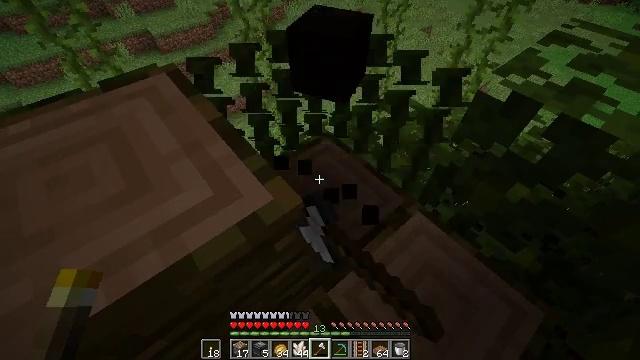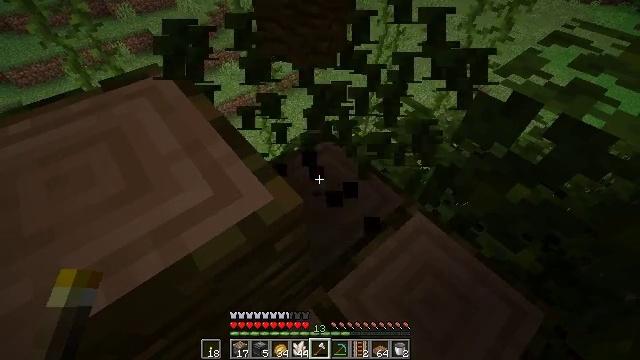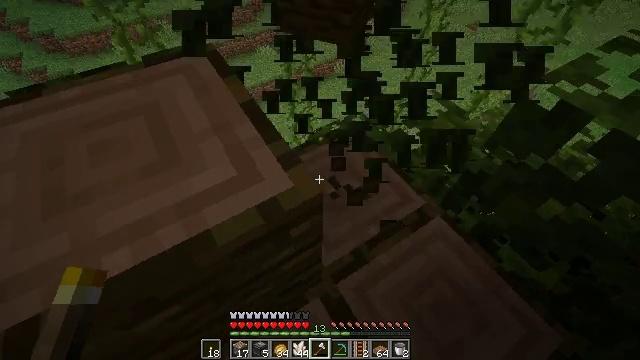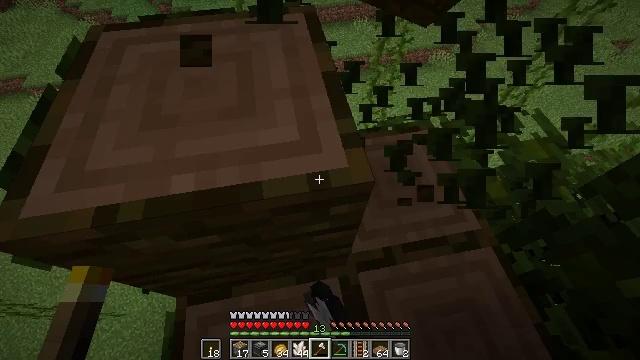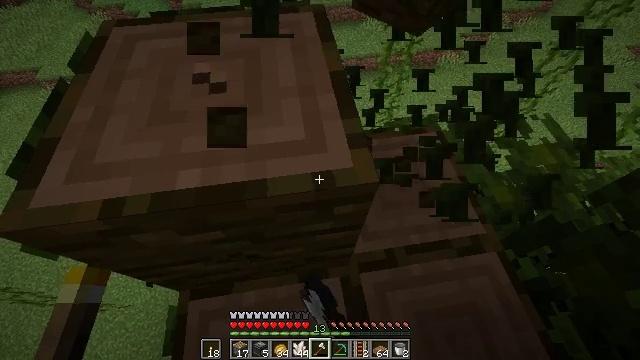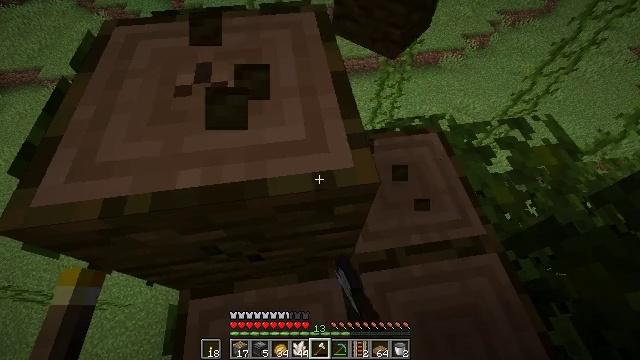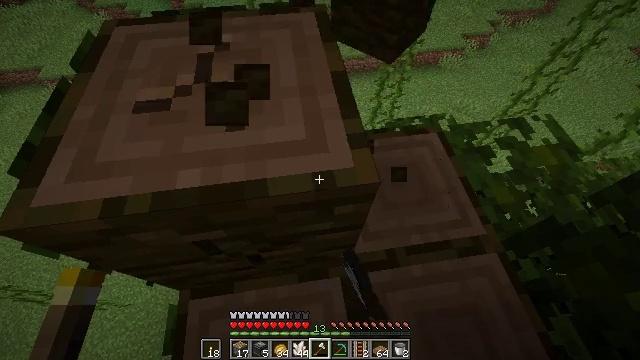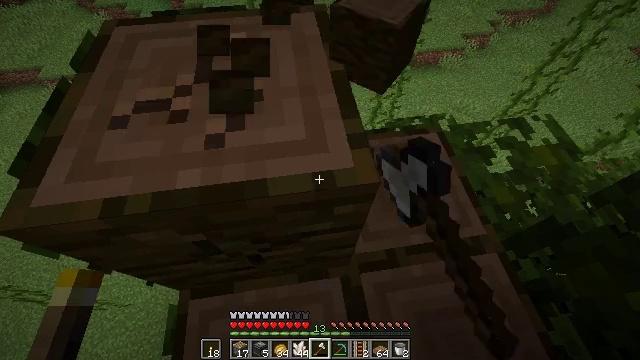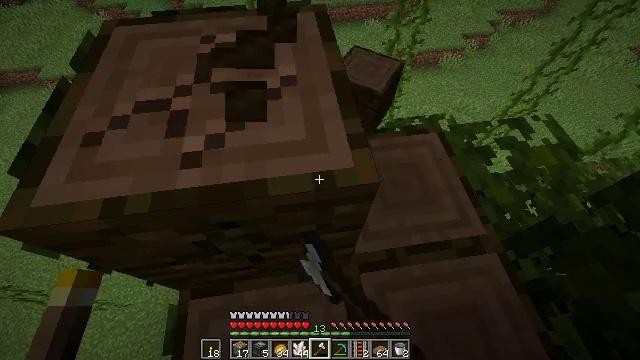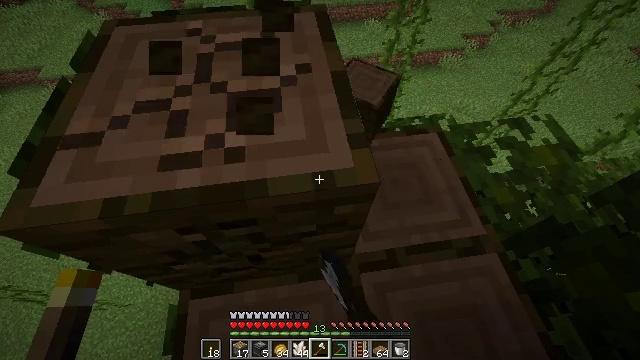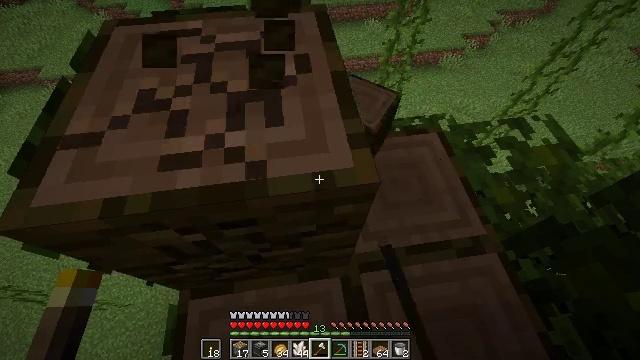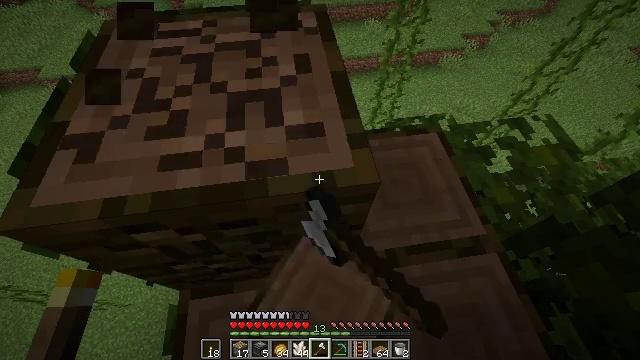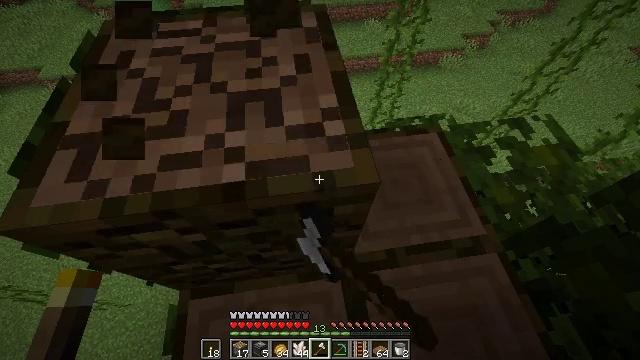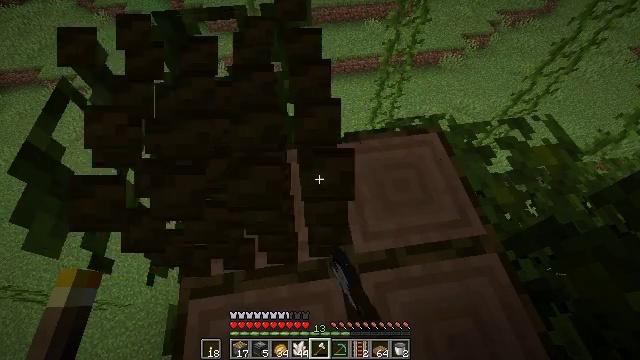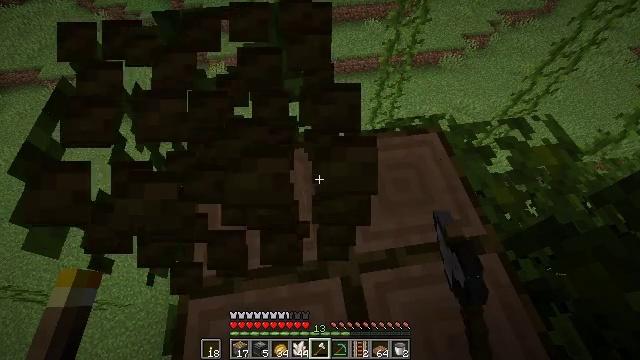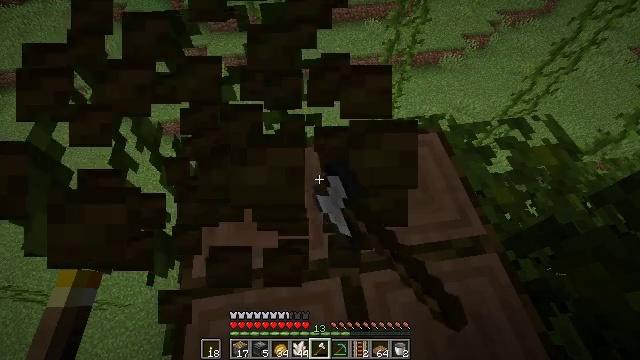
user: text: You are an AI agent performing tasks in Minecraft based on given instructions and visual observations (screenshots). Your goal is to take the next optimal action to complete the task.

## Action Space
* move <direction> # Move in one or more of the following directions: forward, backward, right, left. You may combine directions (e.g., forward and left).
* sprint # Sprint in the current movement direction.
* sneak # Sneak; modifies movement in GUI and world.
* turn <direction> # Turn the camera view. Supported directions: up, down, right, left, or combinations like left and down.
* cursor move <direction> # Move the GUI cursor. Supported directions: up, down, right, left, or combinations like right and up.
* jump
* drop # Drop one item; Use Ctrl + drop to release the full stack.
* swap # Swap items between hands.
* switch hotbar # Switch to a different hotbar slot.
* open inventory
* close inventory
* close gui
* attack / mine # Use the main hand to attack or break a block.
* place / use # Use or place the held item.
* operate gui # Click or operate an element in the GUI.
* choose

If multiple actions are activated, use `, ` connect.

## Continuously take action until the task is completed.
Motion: motion action
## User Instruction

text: Harvest the jungle log from the tree trunk.
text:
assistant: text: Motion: attack / mine
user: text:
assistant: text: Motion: turn left and down, attack / mine
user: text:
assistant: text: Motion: turn left and down, attack / mine
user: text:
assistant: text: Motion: turn left, attack / mine
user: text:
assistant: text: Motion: attack / mine
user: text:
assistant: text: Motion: attack / mine
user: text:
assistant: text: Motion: attack / mine
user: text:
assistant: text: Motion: attack / mine
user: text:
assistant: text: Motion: attack / mine
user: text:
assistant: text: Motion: attack / mine
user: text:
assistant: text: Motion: attack / mine
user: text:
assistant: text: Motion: attack / mine
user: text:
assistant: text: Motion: attack / mine
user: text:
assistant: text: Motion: attack / mine
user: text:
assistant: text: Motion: attack / mine
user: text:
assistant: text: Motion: attack / mine
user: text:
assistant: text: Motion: attack / mine
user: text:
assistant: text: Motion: attack / mine
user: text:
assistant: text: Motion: turn right and down, attack / mine
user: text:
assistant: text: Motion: turn right and down
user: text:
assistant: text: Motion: turn right and down
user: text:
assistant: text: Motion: move forward, turn right and down
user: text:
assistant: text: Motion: move forward, turn right and down
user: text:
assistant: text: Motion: move forward, turn right and down
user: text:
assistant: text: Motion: turn right and down
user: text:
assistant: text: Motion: turn right and down
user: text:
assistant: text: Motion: turn right and down, attack / mine
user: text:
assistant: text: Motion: turn right and down, attack / mine
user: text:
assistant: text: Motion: turn right and down, attack / mine
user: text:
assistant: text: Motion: turn right, attack / mine